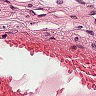
Metastatic tissue present: no